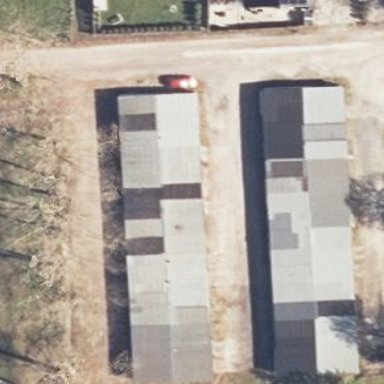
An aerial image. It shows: Garages as the designated land use.